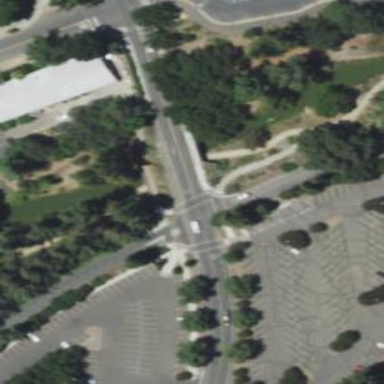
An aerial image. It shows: Unmarked crossing on cycleway.